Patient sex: M
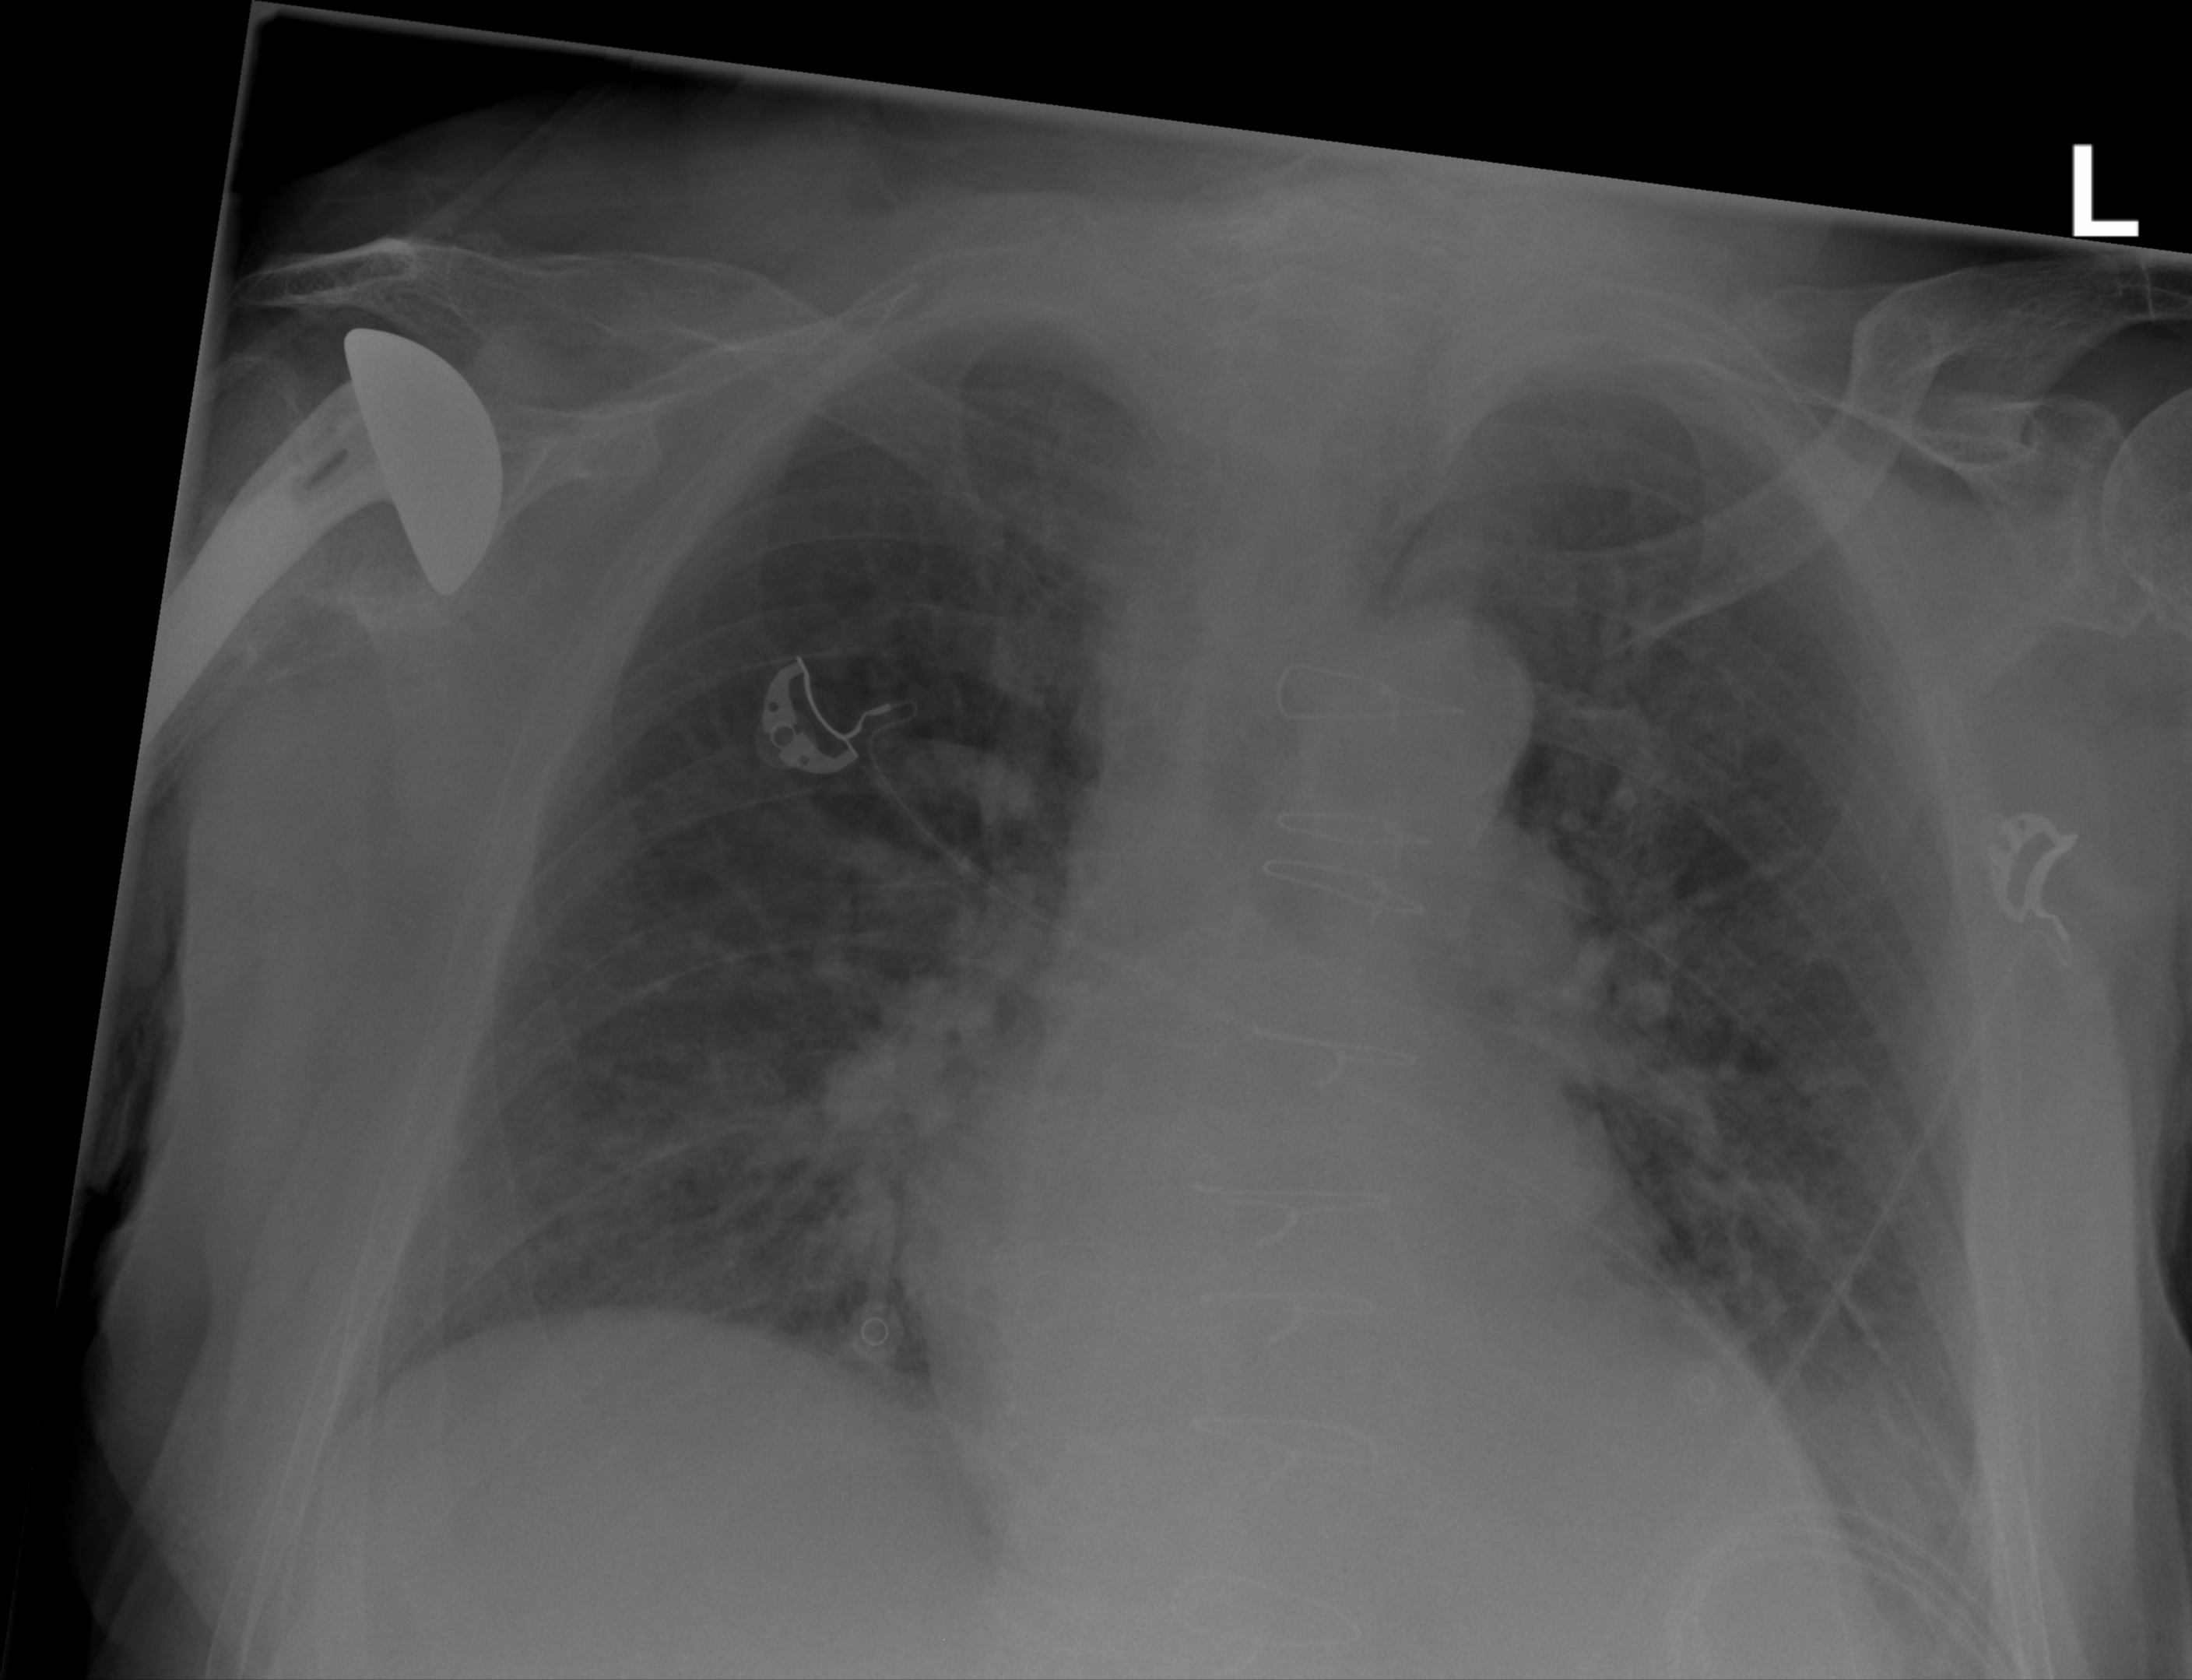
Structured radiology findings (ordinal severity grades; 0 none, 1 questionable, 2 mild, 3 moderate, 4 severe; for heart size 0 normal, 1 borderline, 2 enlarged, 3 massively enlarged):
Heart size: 1
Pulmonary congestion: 2
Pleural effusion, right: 0
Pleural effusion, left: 2
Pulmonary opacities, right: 2
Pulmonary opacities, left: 2
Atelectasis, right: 2
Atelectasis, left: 2